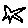
Label: star